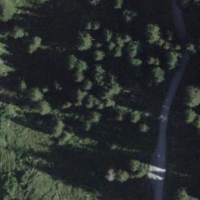
EUNIS habitat code: 43
Species observed at this site:
Parnassia palustris